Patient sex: M
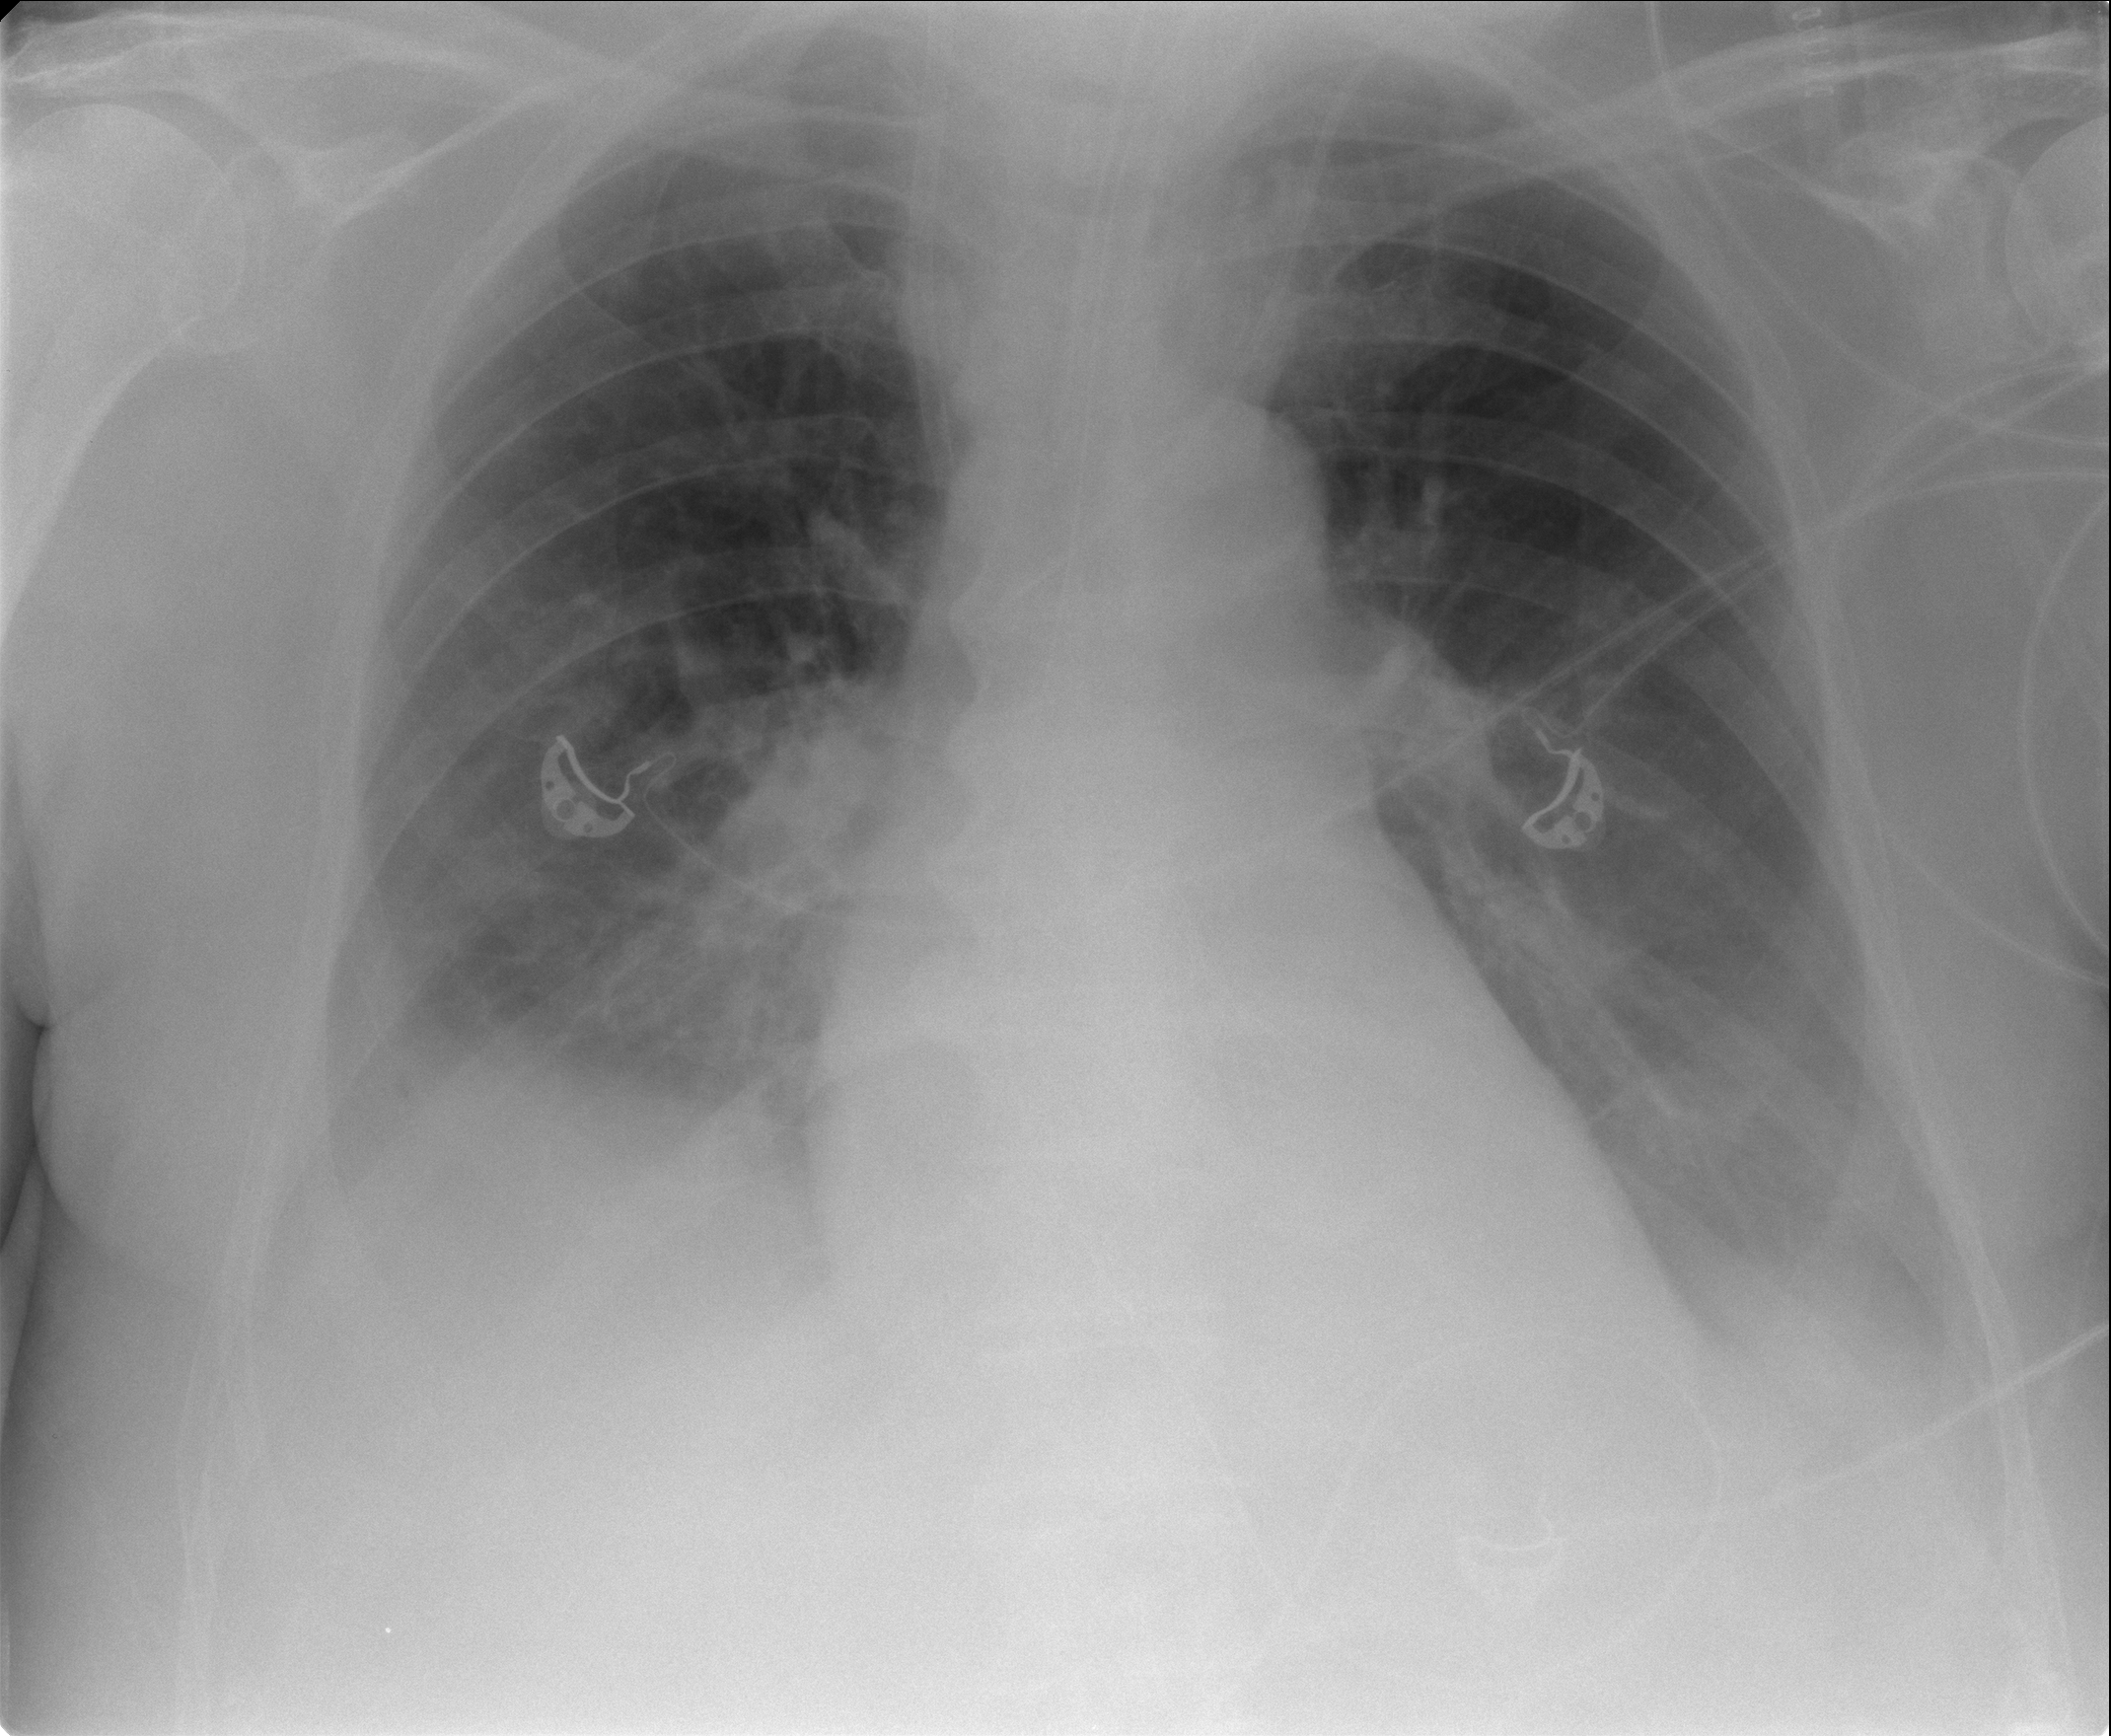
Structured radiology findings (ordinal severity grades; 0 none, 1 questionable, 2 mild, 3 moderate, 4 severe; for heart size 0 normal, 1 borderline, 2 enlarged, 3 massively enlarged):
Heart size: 1
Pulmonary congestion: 2
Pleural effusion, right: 2
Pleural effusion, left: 2
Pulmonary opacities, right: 0
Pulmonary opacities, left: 0
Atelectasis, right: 0
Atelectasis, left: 0